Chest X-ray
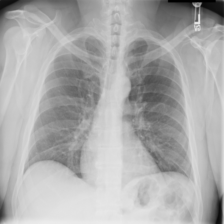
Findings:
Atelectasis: negative
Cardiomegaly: negative
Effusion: negative
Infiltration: negative
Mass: negative
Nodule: negative
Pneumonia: negative
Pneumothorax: negative
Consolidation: negative
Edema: negative
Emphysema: negative
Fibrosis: negative
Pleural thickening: negative
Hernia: negative